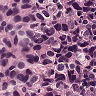
Metastatic tissue present: yes